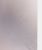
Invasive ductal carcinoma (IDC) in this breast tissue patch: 0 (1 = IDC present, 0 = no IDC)